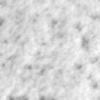
Label: no_change